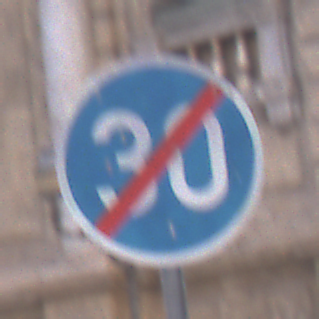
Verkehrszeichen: EndeMindestgeschwindigkeit
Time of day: SunriseSunset
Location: Outdoor (Urban)
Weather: PartlyCloudy
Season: NotSpecified
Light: Natural